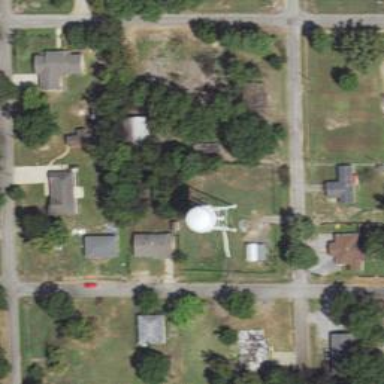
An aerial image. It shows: Water tower that is man-made.